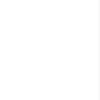
Label: dusty